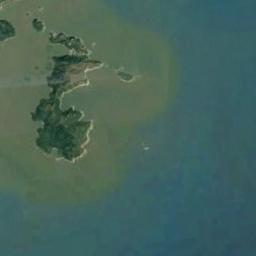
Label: island